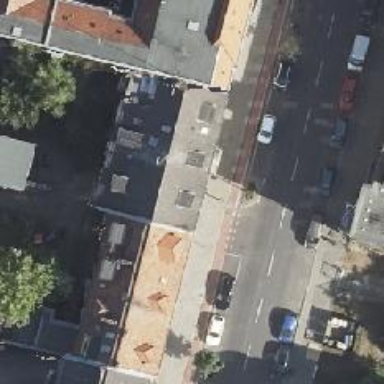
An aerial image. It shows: Residential building with hipped roof.